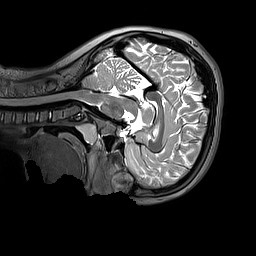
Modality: T2w
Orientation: sagittal
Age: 10
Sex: female
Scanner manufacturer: siemens
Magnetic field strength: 3 T
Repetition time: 3.2 s
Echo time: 0.408 s